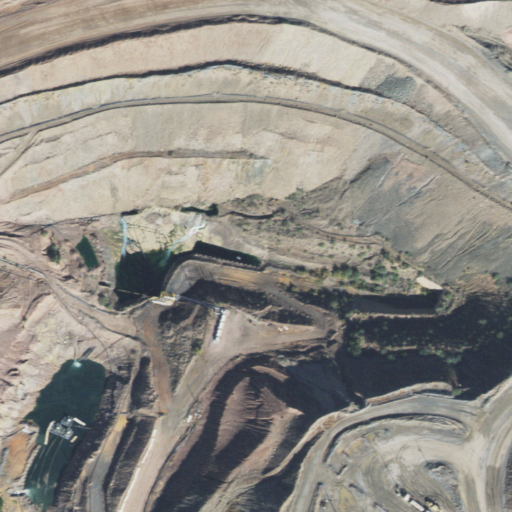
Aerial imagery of valley in Arizona named Rustler Gulch containing shrub, barren land, and open water